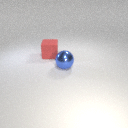
large red rubber cube behind large blue metal sphere